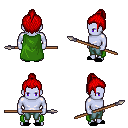
a pixel art fantasy rpg character, male body template, dark elf, purple skin, green cape, teal pants, red short topknot hairstyle, black slippers, spear, four views (front, back, left, right), 2x2 character sprite sheet, small pixel art, hard edges, no anti-aliasing